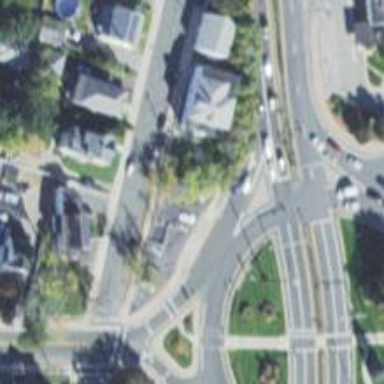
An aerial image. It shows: Circular junction on trunk highway.